Current action and preconditions to check: trajectory_clear

Your task: For each precondition in the list above, predict whether it will hold at this action.

Consider the current scene as observed from the mobile robot's camera, and analyze the predicted future states of all dynamic agents (e.g., people, animals, vehicles, or any moving entities) within the NEXT SECOND.

IMPORTANT: Only answer "very likely" if you are absolutely certain—based on strong, clear evidence—that a dynamic agent will violate the precondition in the predicted future state. Do NOT answer "very likely" for unlikely, ambiguous, or low-probability risks.

Ask yourself for each precondition: Is there a high probability, with clear and convincing evidence, that the predicted future states of any dynamic agent will interfere with the predicted future state of the currently executing action within the NEXT SECOND, causing that precondition to fail?

Assess the risk level based on these predictions. Use "likely" or "very likely" if motions create a clear risk of interference.

Use "neutral" or "improbable" if agents are nearby but their predicted paths are clearly diverging or non-conflicting.

Failure Risk Categories: "very improbable", "improbable", "neutral", "likely", "very likely"

Answer Format: Output ONLY the probability_of_failure value from these categories: "very improbable", "improbable", "neutral", "likely", "very likely"

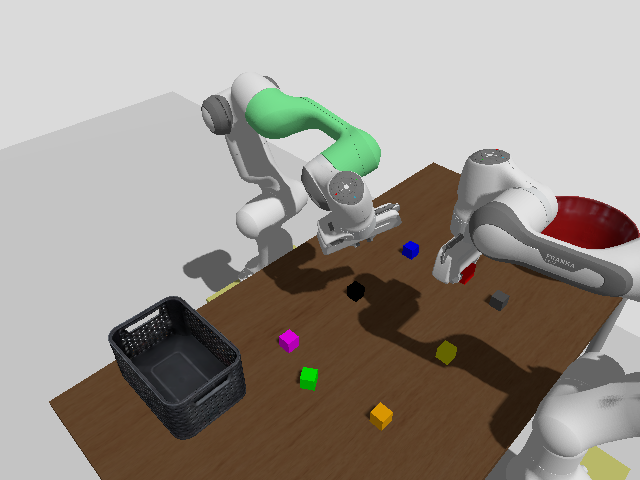

Answer: improbable